Question: I am getting the result from web service SOAP client. I have created an array to get the result and display it using json format. I am getting few of my results properly. I have SerialEquipment parameter which is array and i need to get the result using foreach loop. I am doing an mistake there. I dont know how can i assign my $vehiclResult array in this for each statement. So that all the results at last i will collect and display using json using vehicleResult array.My mistake is in the foreach loop.
structure for SerialEquipment parameters:

Code:
'''
$vehicle = getVehicleValuation();
$Serial=$vehicle['SerialEquipment'];
$vehiclResult = array(
'WE_Number' => $vehicle['WE Number'] ."<br>",
'Vehicle Type'=> $vehicle['Vehicle Type'] . "<br>",
'HSN' => $vehicle['HSN'] . "<br>",
'TSN' => $vehicle['TSN'] . "<br>"
);
foreach($Serial as $key => $obj) {
if(!isset($vehiclResult[$key]))
$vehiclResult[$key] = array();
$vehiclResult[$key]['SerialEquipment'] = $key. "<br>";
$vehiclResult[$key]['Code'] = $obj->Code. "<br>";
$vehiclResult[$key]['Desc Short'] = $obj->Desc_Short. "<br>";
$vehiclResult[$key]['Desc Long'] = $obj->Desc_Long. "<br>";
foreach($obj->Esaco as $key2 => $obj2) {
if($obj2->EsacoMainGroupCode === null){
// doesn't contain Esaco
continue;
}
else{
if(!isset($vehiclResult[$key][$key2]))
$vehiclResult[$key][$key2] = array();
$vehiclResult[$key][$key2]['esaco'] = $key2. "<br>";
$vehiclResult[$key][$key2]['EsacoMainGroupCode'] = $obj2->EsacoMainGroupCode. "<br>";
$vehiclResult[$key][$key2]['EsacoMainGroupDesc'] = $obj2->EsacoMainGroupDesc. "<br>";
$vehiclResult[$key][$key2]['EsacoSubGroupCode'] = $obj2->EsacoSubGroupCode. "<br>";
$vehiclResult[$key][$key2]['EsacoSubGroupDesc'] = utf8_decode($obj2->EsacoSubGroupDesc). "<br>";
$vehiclResult[$key][$key2]['EsacoGroupCode'] = $obj2->EsacoGroupCode. "<br>";
$vehiclResult[$key][$key2]['EsacoGroupDesc'] = utf8_decode($obj2->EsacoGroupDesc). "<br>";
}
}
}
$result = array(
'vehicle' => $vehiclResult
);
echo json_encode($result);
die();
}
'''
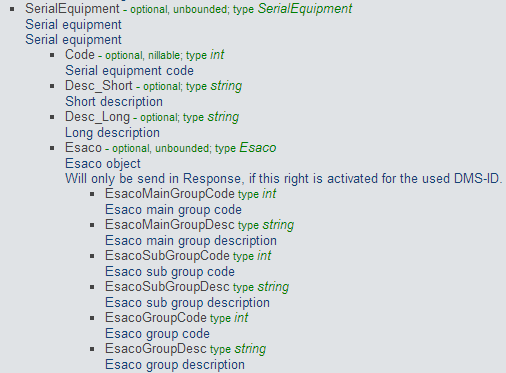
Answer: You need to check if your array have the key so:
'''
if(!isset($vehiclResult[$key]))
'''
if not, you need to create it:
'''
$vehiclResult[$key] = array(); // as an array
'''
Also, you don't really need to make a description of your "item". You can Parse your JSON on the result page to output some text.
You can do something like.
Do something like:
'''
foreach($Serial as $key => $obj) {
if(!isset($vehiclResult[$key]))
$vehiclResult[$key] = array();
$vehiclResult[$key]['serial'] = $key;
$vehiclResult[$key]['code'] = $obj->Code;
$vehiclResult[$key]['short_desc'] = $obj->Desc_Short;
$vehiclResult[$key]['long_desc'] = $obj->Desc_Long;
foreach($obj->Esaco as $key2 => $obj2) {
if($obj2->EsacoMainGroupCode === null){
// doesn't contain Esaco
continue;
}
else{
if(!isset($vehiclResult[$key][$key2]))
$vehiclResult[$key][$key2] = array();
$vehiclResult[$key][$key2]['esaco'] = $key2;
$vehiclResult[$key][$key2]['EsacoMainGroupCode'] = $obj2->EsacoMainGroupCode;
$vehiclResult[$key][$key2]['EsacoMainGroupDesc'] = $obj2->EsacoMainGroupDesc;
$vehiclResult[$key][$key2]['EsacoSubGroupCode'] = $obj2->EsacoSubGroupCode;
$vehiclResult[$key][$key2]['EsacoSubGroupDesc'] = utf8_decode($obj2->EsacoSubGroupDesc);
$vehiclResult[$key][$key2]['EsacoGroupCode'] = $obj2->EsacoGroupCode;
$vehiclResult[$key][$key2]['EsacoGroupDesc'] = utf8_decode($obj2->EsacoGroupDesc);
}
}
}
$result = array(
'vehicle' => $vehiclResult
);
echo json_encode($result);
die();
'''
If you would keep your "text" and your '<br>' code, do the samething but add what you want to output after the "="
** A HAVE CHANGE THE CODE PREVIOUSLY..
if you want to test your $vehiclResult, try something like:
'''
foreach($vehiclResult as $key=>$value){
if(!is_array($value))
var_dump($value);
else {
foreach($value as $key2=>$value2){
if(!is_array($value2))
var_dump($value2);
else {
foreach($value2 as $key3=>$value3){
var_dump($value3);
}
}
}
}
'''